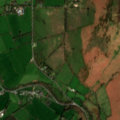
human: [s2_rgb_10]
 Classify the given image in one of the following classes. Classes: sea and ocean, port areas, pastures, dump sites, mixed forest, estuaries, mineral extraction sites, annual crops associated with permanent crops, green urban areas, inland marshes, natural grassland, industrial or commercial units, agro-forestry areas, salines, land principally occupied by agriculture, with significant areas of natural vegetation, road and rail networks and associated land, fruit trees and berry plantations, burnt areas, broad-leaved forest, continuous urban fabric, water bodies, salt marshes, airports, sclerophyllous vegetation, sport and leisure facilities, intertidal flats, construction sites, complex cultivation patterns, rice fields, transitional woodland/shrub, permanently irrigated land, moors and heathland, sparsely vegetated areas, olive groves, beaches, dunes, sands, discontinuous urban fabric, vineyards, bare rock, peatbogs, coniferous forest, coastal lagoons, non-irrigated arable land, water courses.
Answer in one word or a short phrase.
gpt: pastures, natural grassland, peatbogs